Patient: sex M, age 48
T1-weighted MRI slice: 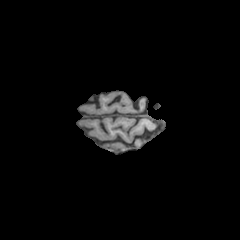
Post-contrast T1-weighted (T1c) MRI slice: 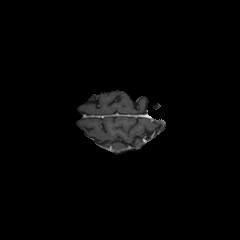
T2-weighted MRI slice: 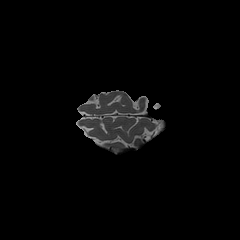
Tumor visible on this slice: no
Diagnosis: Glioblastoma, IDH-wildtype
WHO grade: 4